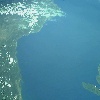
Label: water